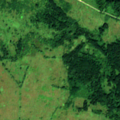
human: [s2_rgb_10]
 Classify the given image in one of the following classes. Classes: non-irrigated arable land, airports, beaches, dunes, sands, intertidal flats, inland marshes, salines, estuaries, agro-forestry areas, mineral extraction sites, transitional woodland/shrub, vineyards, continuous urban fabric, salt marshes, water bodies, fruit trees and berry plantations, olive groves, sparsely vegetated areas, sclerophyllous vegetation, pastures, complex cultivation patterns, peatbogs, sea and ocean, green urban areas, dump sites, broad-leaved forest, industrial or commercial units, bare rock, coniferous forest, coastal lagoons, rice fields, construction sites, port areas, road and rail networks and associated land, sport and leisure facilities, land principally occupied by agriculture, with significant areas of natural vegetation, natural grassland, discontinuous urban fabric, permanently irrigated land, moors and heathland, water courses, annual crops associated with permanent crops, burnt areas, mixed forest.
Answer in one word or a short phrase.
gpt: pastures, land principally occupied by agriculture, with significant areas of natural vegetation, broad-leaved forest, transitional woodland/shrub